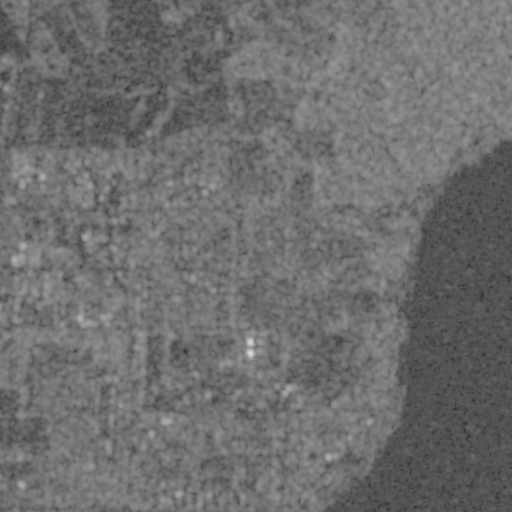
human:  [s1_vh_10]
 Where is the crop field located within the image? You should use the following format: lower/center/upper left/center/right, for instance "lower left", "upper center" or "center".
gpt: The crop field is located in the upper of the image.
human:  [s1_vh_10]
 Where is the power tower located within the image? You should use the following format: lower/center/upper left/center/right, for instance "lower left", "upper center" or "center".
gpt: The power tower is located in the upper left of the image.
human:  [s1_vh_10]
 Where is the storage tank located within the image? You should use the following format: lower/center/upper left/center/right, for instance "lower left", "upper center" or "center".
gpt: The storage tank is located in the upper left of the image.
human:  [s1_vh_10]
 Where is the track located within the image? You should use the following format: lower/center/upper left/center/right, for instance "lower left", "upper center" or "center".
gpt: The track is located in the lower center of the image.
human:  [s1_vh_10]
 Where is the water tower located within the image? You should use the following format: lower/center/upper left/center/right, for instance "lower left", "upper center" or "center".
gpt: The water tower is located in the lower center of the image.
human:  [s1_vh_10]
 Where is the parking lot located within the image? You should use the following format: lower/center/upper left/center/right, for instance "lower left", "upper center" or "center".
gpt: There is no parking lot in the image.

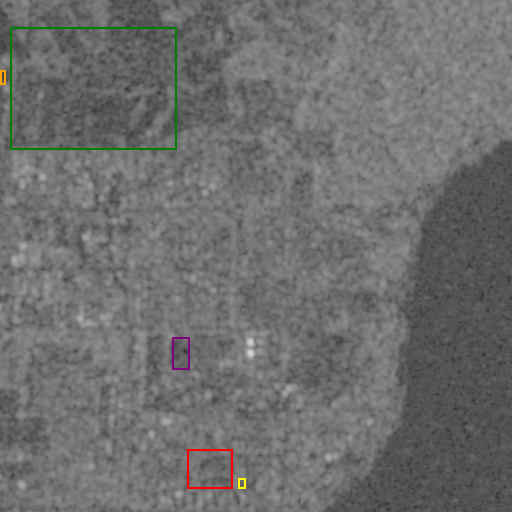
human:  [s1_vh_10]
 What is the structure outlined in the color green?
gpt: The structure outlined in green is a crop field.
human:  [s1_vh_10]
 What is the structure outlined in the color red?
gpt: The structure outlined in red is a park.
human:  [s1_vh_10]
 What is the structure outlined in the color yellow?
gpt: The structure outlined in yellow is a parking lot.
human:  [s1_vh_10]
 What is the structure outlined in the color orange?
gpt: The structure outlined in orange is a storage tank.
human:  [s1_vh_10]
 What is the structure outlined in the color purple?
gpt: The structure outlined in purple is a track.
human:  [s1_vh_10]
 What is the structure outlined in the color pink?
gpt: There is no pink outline.